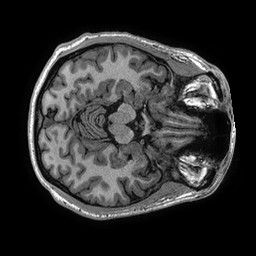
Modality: T1w
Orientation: axial
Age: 26
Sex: male
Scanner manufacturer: ge
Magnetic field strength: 3 T
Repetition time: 0.006952 s
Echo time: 0.00292 s